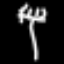
Label: fork